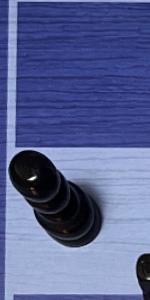
Label: Pawn_Black